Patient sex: M
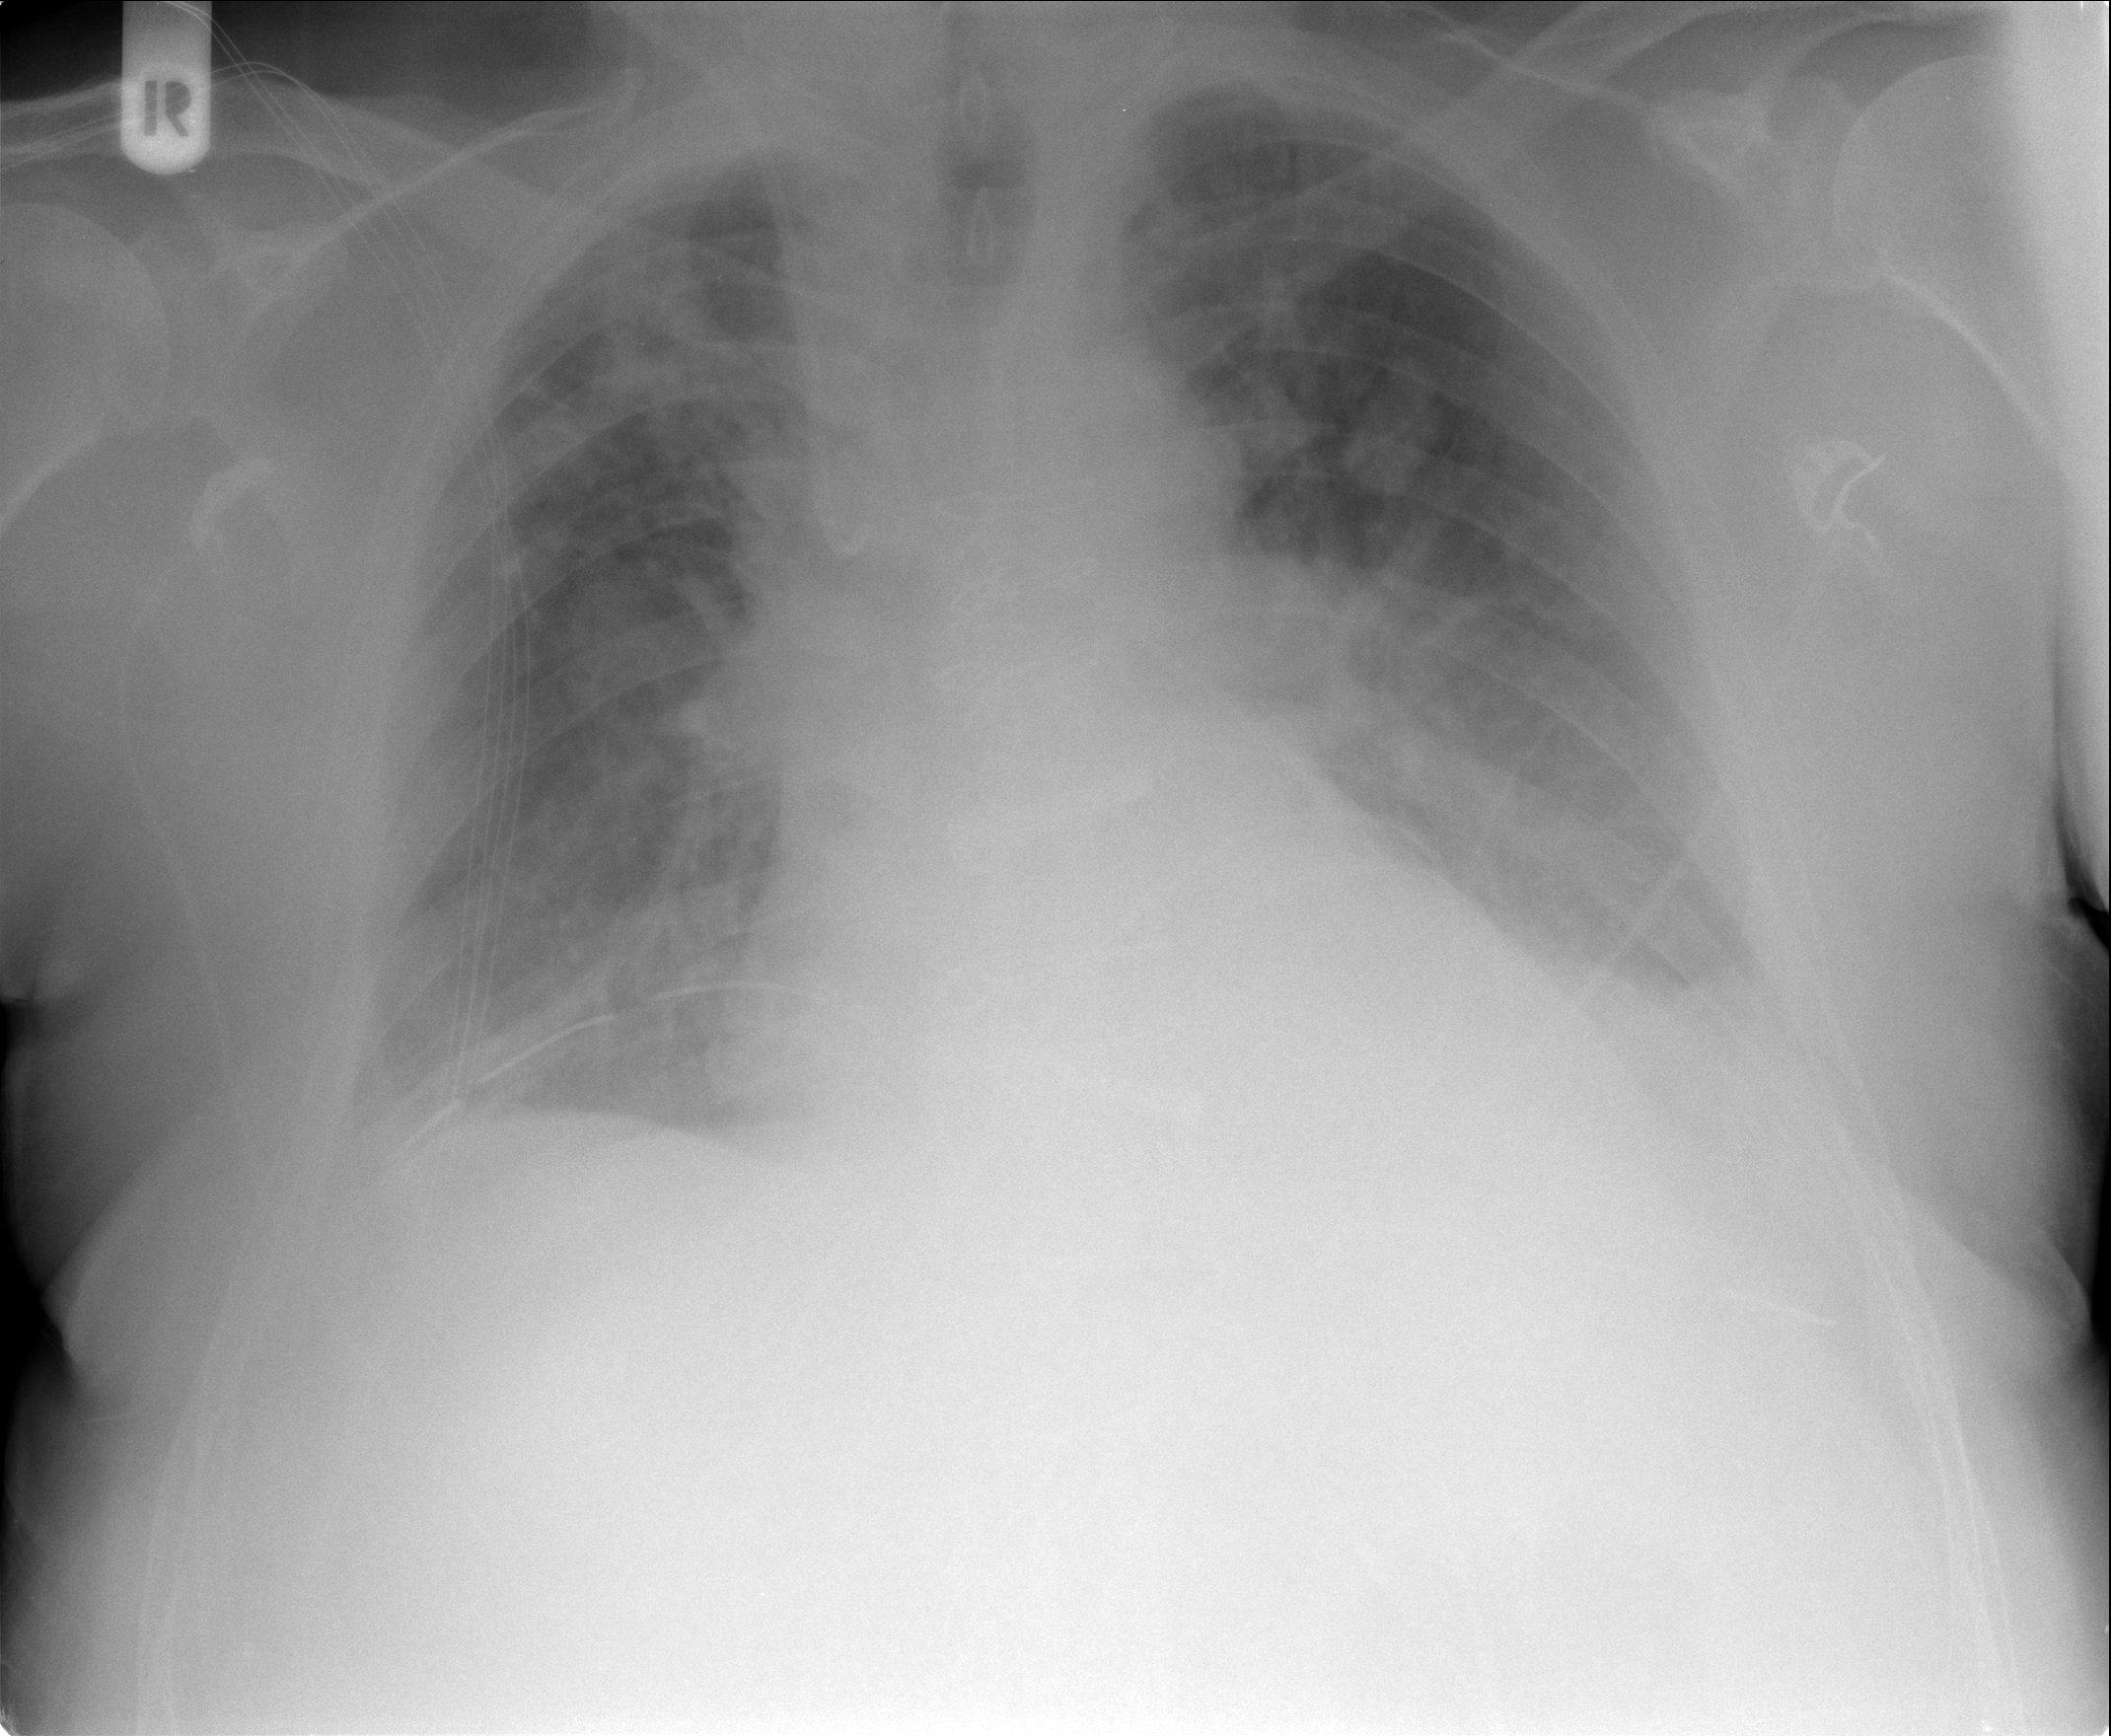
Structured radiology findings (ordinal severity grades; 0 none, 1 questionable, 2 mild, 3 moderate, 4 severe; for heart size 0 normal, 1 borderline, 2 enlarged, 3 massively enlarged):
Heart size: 0
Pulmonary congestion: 0
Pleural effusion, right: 2
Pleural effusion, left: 2
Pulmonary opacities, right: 2
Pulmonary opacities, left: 0
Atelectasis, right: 2
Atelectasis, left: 2